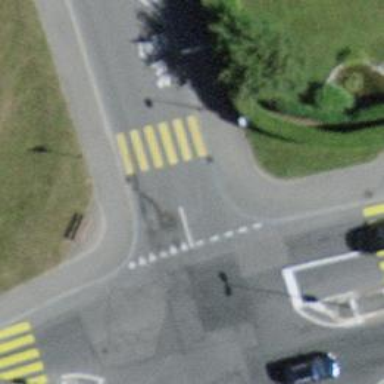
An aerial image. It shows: Marked crossing with zebra markings.